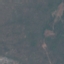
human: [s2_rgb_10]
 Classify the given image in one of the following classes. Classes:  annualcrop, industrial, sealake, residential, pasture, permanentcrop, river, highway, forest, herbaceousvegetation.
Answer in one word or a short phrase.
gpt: HerbaceousVegetation